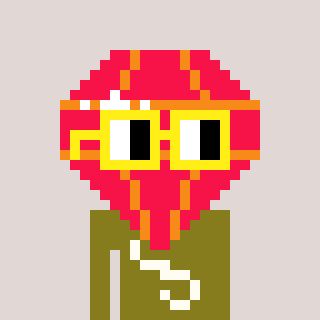
a pixel art character with square yellow glasses, a red diamond-shaped head and a gunk-colored body on a warm background